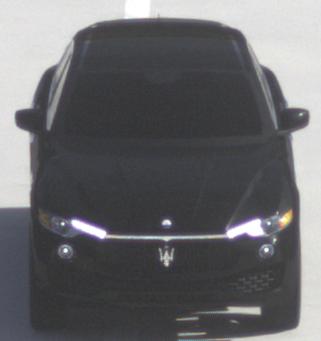
Make: Maserati
Model: Levante GT Hybrid
Detailed model: Levante
Model produced from: 2021/07
Model produced until: 2022/10
Doors: 4
Color: black
Road condition: dry road
Daytime: morning or afternoon
Contrast: high contrast